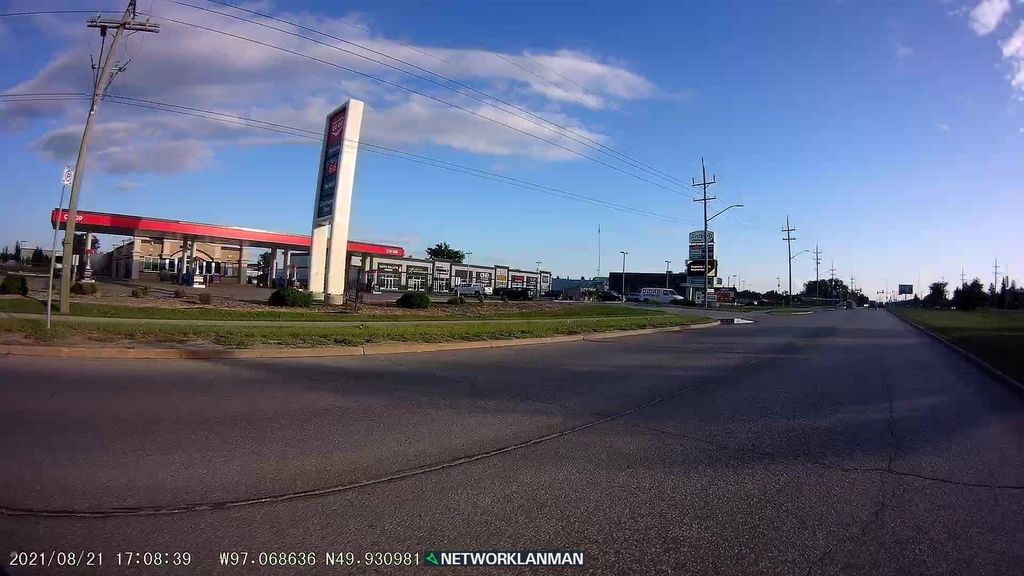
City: winnipeg